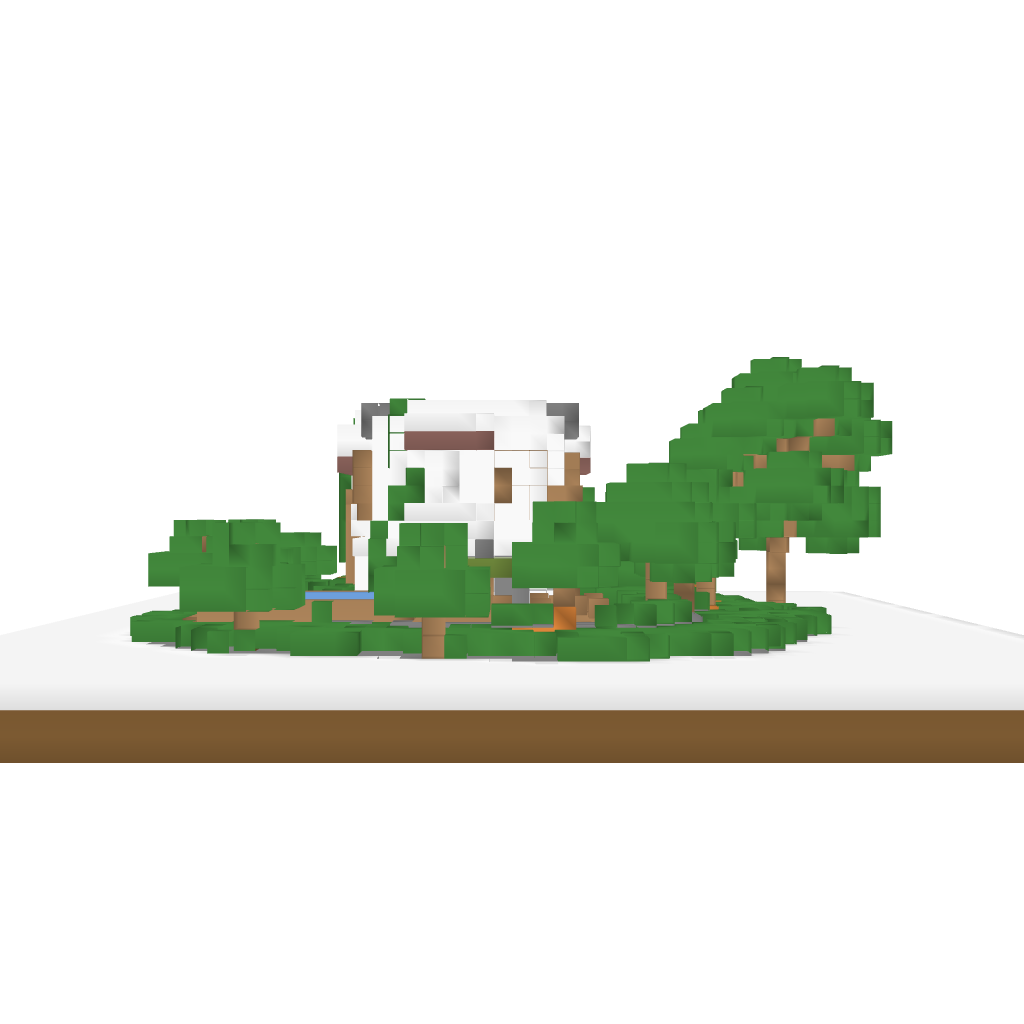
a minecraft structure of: Luxury House #5 good quality